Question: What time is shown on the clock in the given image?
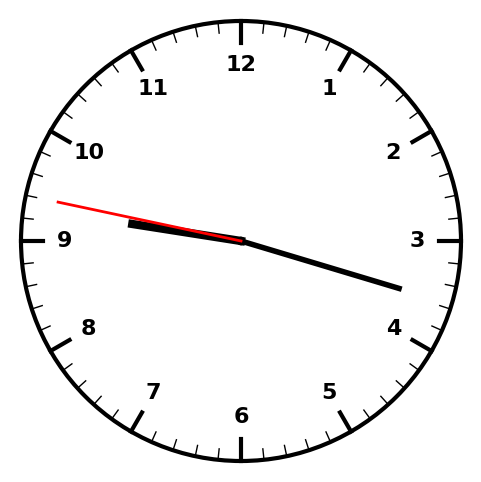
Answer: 09:17:47